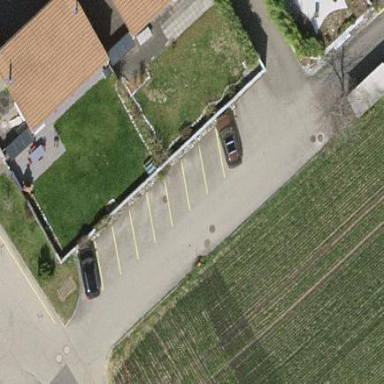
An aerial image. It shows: Garden area designated for leisure land.